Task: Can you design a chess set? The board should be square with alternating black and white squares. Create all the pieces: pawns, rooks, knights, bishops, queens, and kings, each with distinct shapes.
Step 3428:
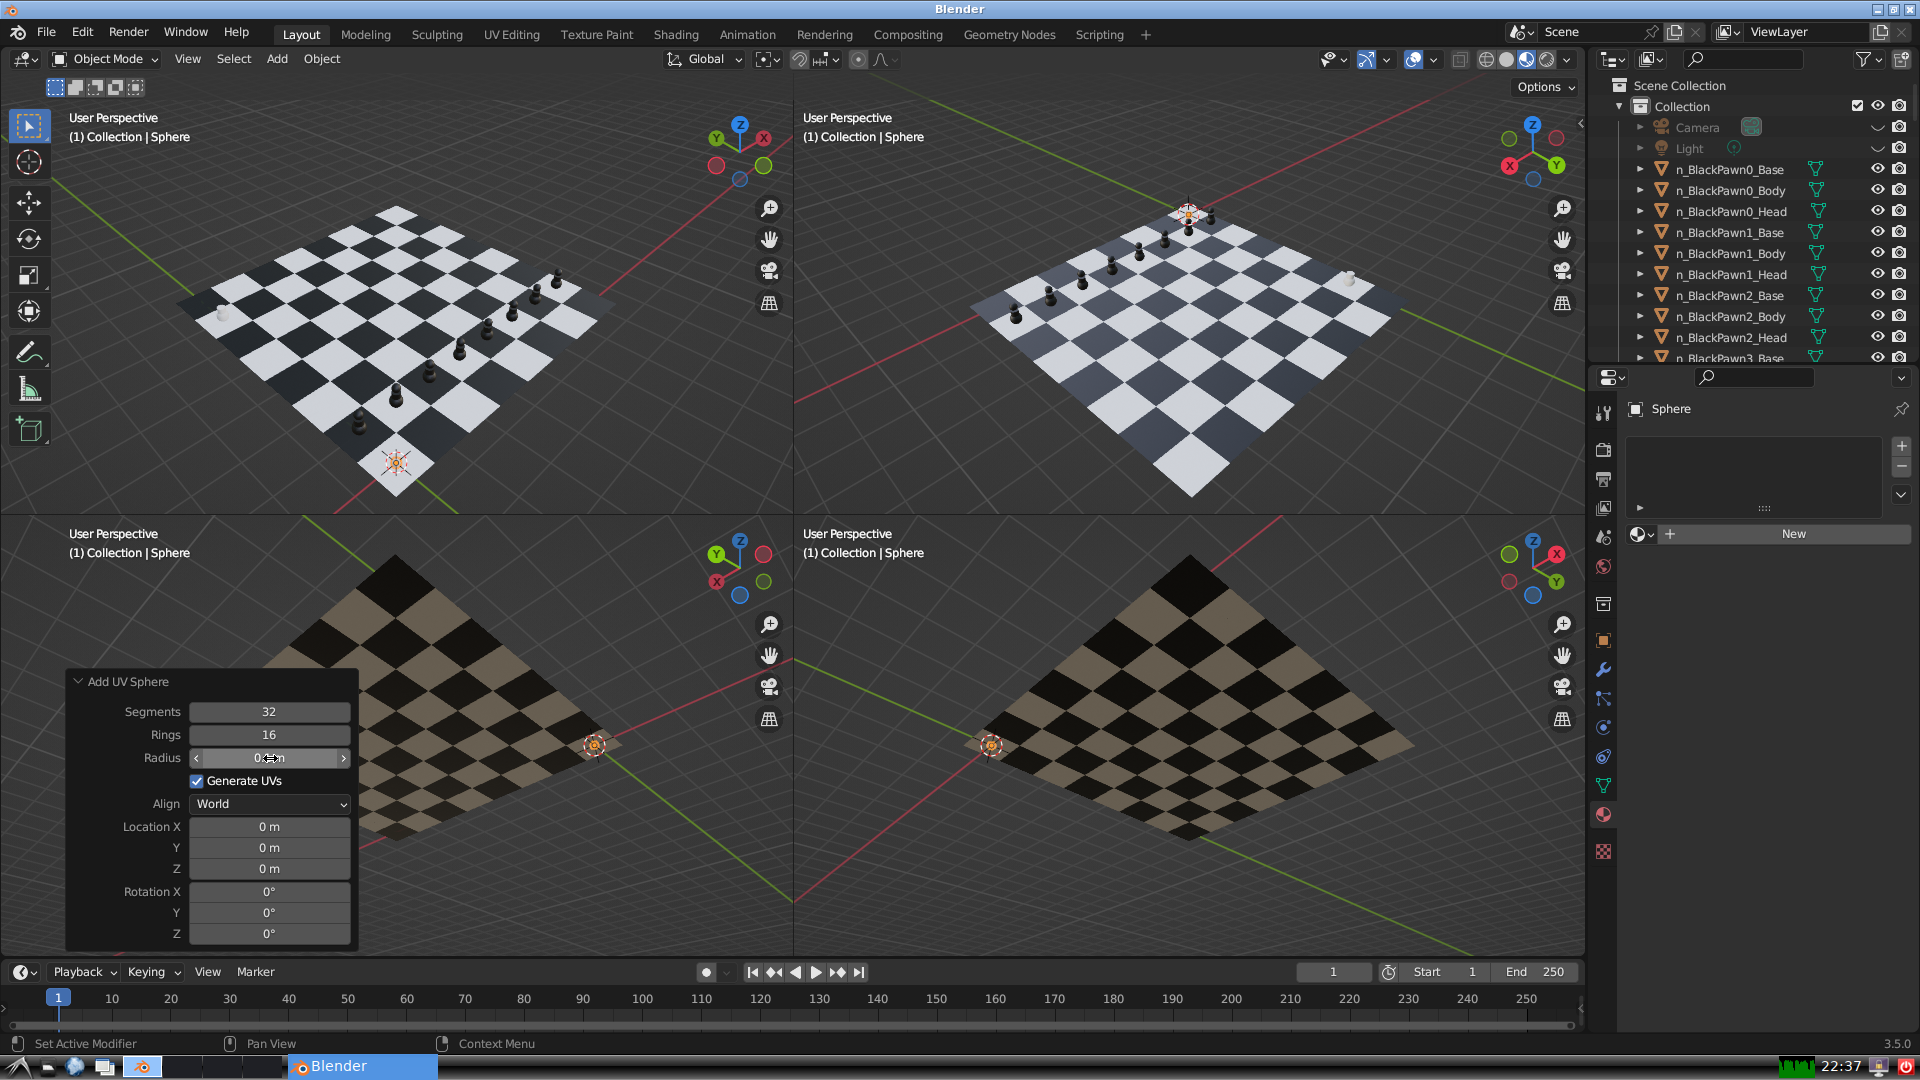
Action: {"mouse_move": [960, 540]}